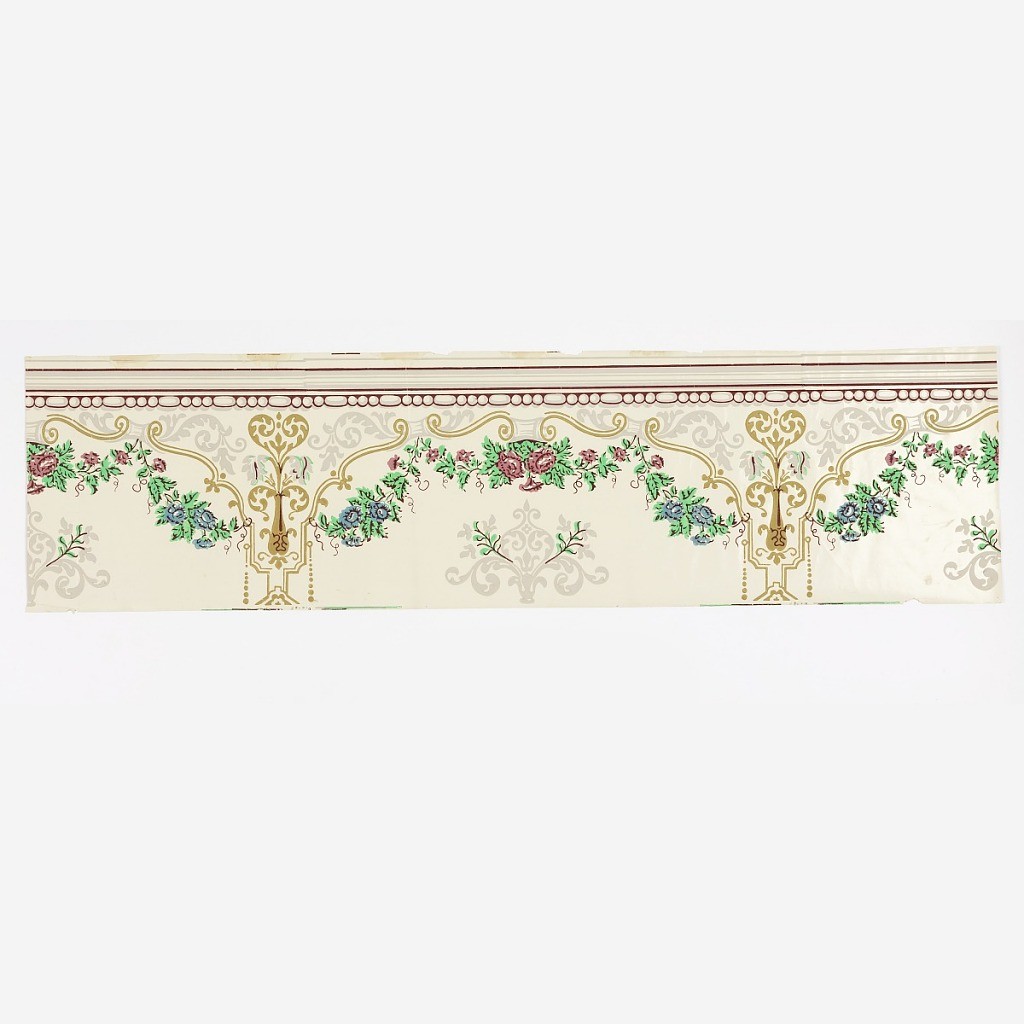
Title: Frieze
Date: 1830–50
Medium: Block-printed on machine-made paper
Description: Tops and finishes the vertical stripes on 1974-81-4, white satin ground